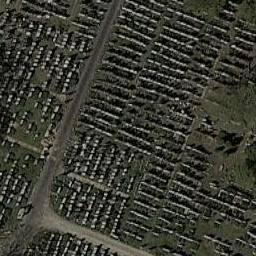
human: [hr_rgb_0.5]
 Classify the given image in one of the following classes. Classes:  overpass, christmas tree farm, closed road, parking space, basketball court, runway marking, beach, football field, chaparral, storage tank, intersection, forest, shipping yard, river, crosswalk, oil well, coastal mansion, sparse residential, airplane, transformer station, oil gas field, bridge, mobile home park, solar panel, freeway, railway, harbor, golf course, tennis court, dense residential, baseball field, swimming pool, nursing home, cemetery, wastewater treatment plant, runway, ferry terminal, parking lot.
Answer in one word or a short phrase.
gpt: cemetery